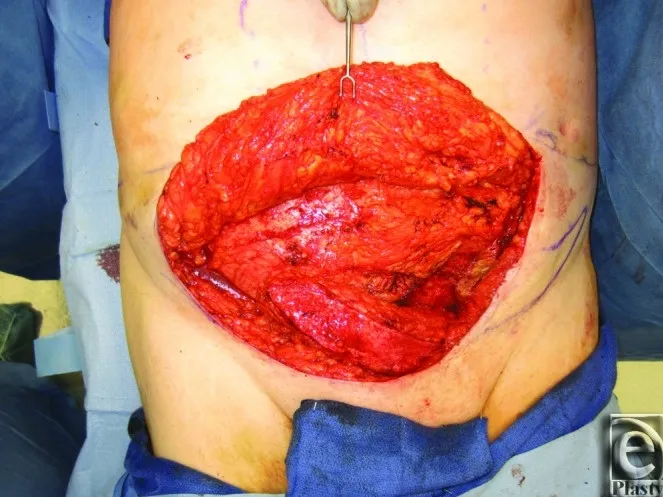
Patient 2 SIEA flap transposition. The figure demonstrates the intraoperative transposition of the right SIEA flap. SIEA indicates superficial inferior epigastric artery.
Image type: medical_photograph (other_medical_photograph)